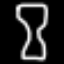
Label: hourglass